Question: I have a MySQL query that will be converted to JSON and used in Obj C for each user with a specific id. I believe that this is a MySQL puzzle, but there may be an answer in JSON. I don't ask many questions, so I'll try to make it concise.
Here is a screen shot of values for one user. If you notice, the field_id may vary because not all info is required, so the id field will vary from 3 to 8 values for a given user_id:

I have to make a query where the results GROUP BY column1 (user_id), but only WHERE column2 (field_id) has the following values field_id='18' and field='19', Then (THE BIG PROBLEM) I need to populate the results in one GROUP with both values of column3 (value) so I can get results in one JSON object.
I already know how to convert to JSON for use in iOS, but I can only get it to give me results as two objects.
'''
$query = "SELECT * FROM table1 WHERE field_id='18' OR field_id='19' ORDER BY user_id ";
'''
'''
[{"id":"5","user_id":"461","field_id":"18","value":"1_MX4zNjcxNzM5Mn4x...","access":"0"},
{"id":"6","user_id":"461","field_id":"19","value":"T1==cGFydG5lcl9pZD0...","access":"0"},
{"id":"11","user_id":"463","field_id":"18","value":"1_MX4zNjcxNzM...","access":"0"},
{"id":"12","user_id":"463","field_id":"19","value":"T1==cGFydG5lcl9...","access":"0"}]
'''
I need the two JSON objects with matching user_id fields as one object with results that differentiate field='18' value from field='19' value. Something like:
'''
[{"id":"5","user_id":"461","field_id":"18","value18":"1_MX4zNjcxNzM5Mn4x...","value19":"T1==cGFydG5lcl9pZD0...","access":"0"},
{"id":"11","user_id":"463","field_id":"18","value18":"1_MX4zNjcxNzM...","value19":"T1==cGFydG5lcl9...","access":"0"}]
'''
OR
'''
[{"id":"5","user_id":"461","field_id='18'":"1_MX4zNjcxNzM5Mn4x...","field='19'":"T1==cGFydG5lcl9pZD0...","access":"0"},
{"id":"11","user_id":"463","field_id='18'":"1_MX4zNjcxNzM...","field='19'":"T1==cGFydG5lcl9...","access":"0"}]
'''
THANKS...
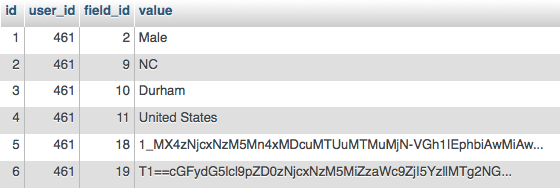
Answer: I'm not 100% sure if this will work. I cannot easily try the JSON output of it. But what if you run a query like this?
'''
SELECT id, user_id,
GROUP_CONCAT(field_id,':',value) field_id,
access
FROM table1 WHERE field_id='18' OR field_id='19'
GROUP BY user_id
ORDER BY user_id
'''